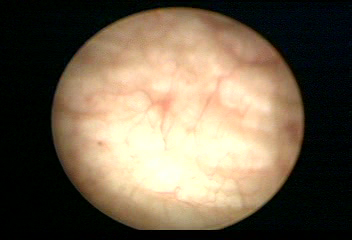
Modality: WLC
Class: Normal mucosa
Bladder cancer association: No